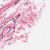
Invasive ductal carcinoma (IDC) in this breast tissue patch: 0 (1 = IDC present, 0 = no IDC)